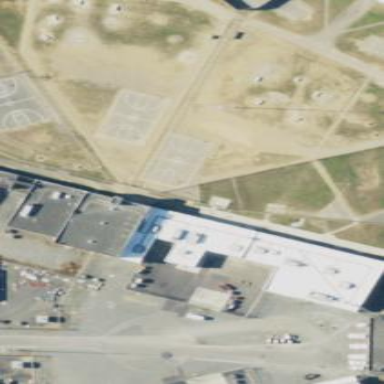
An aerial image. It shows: Prison building.